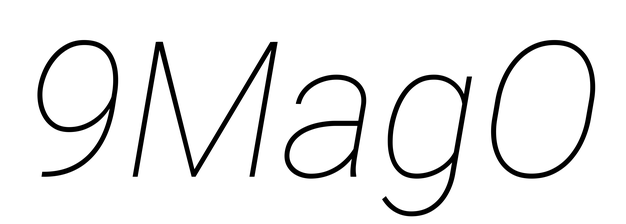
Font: Roboto-Italic_Thin_Italic